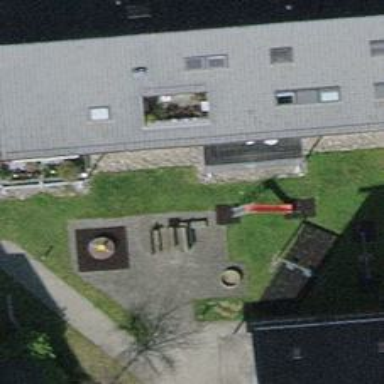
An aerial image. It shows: Picnic table located in leisure land area.